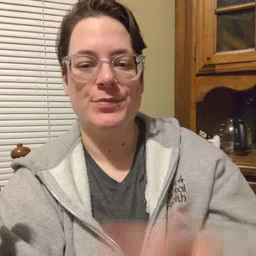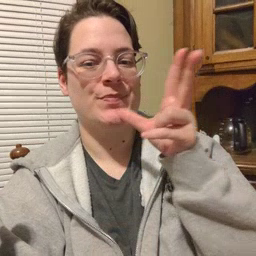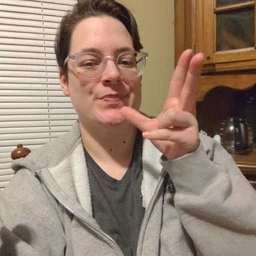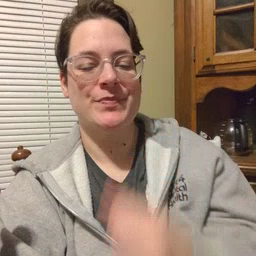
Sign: hen